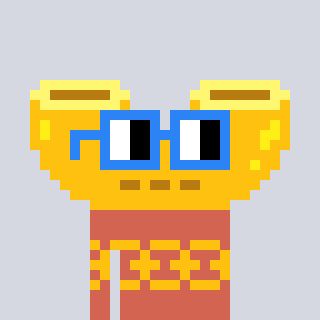
a pixel art character with square blue glasses, a macaroni-shaped head and a peachy-colored body on a cool background